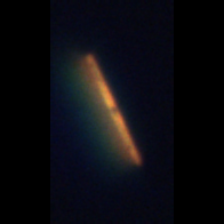
Taxon: Pennate
Group: Diatoms